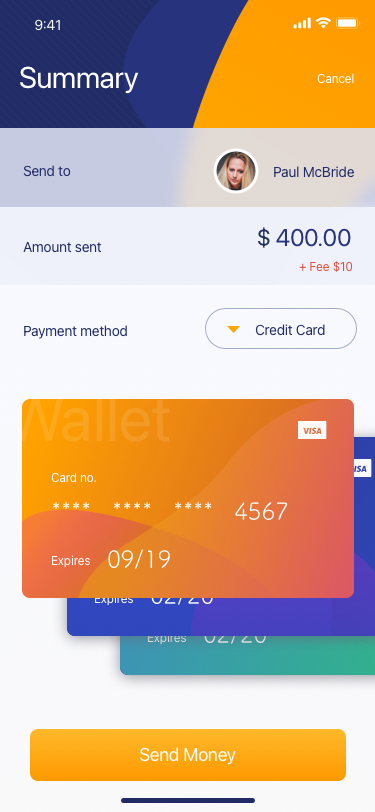
Text in this UI design:
Paul McBride
Send to
Amount sent
 $ 400.00
+ Fee $10
Payment method
Credit Card
Send Money
Summary
Cancel